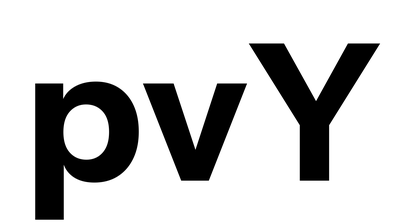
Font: InstrumentSans_Bold